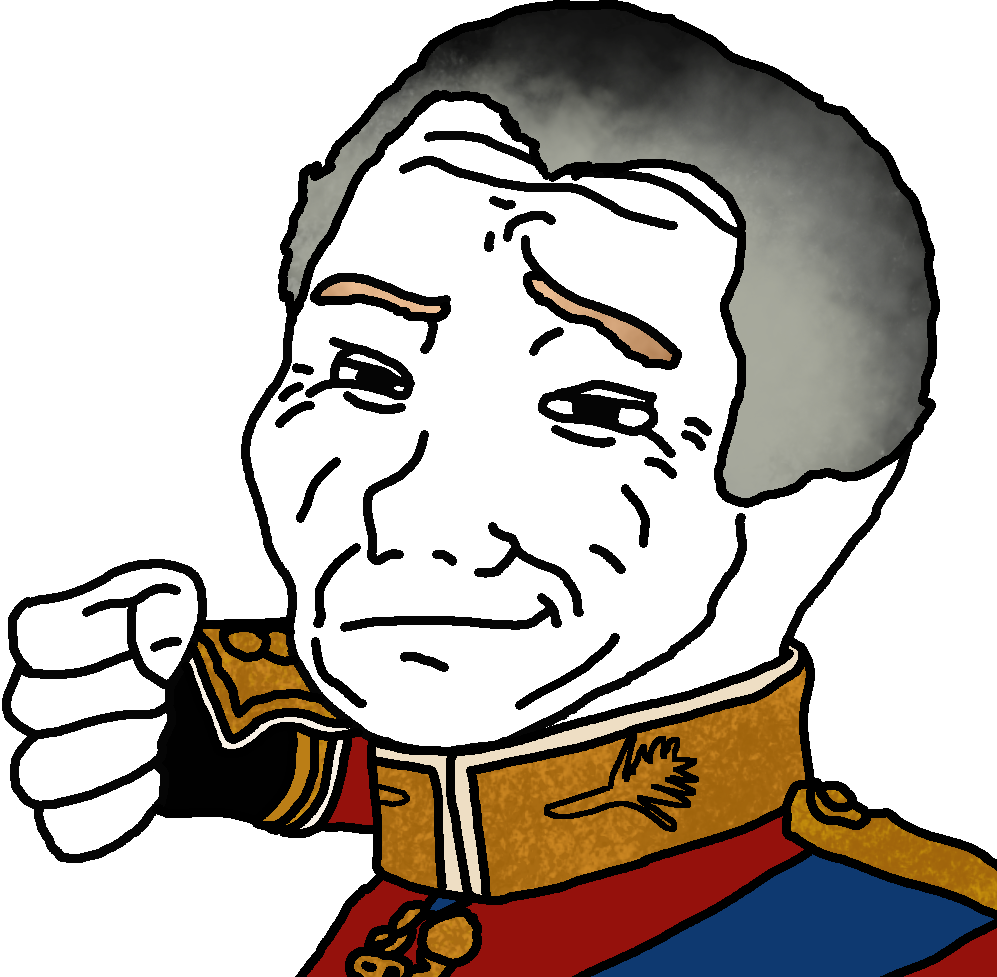
Label: 5_Smugjak